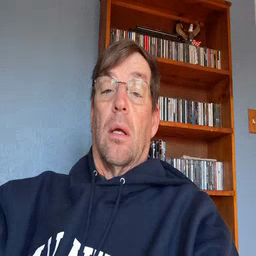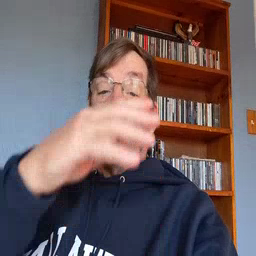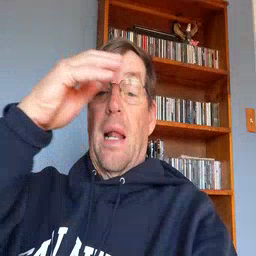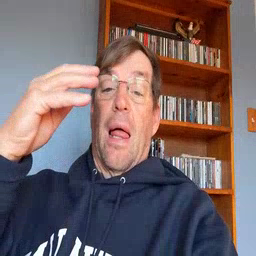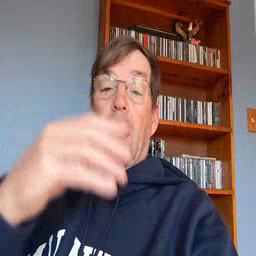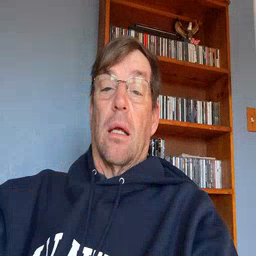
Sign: black